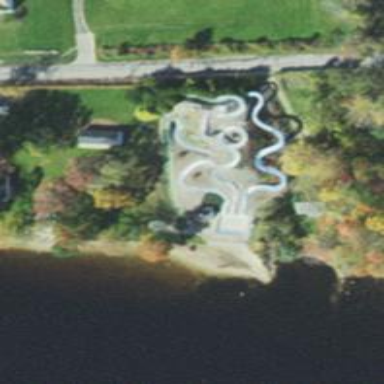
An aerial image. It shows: Water slide attraction.